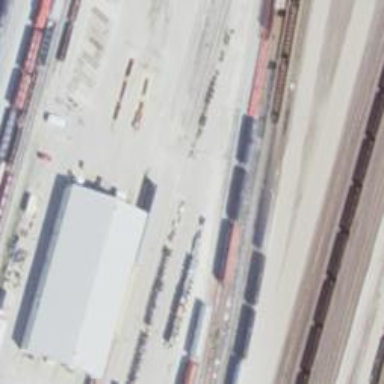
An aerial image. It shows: Railway yard.